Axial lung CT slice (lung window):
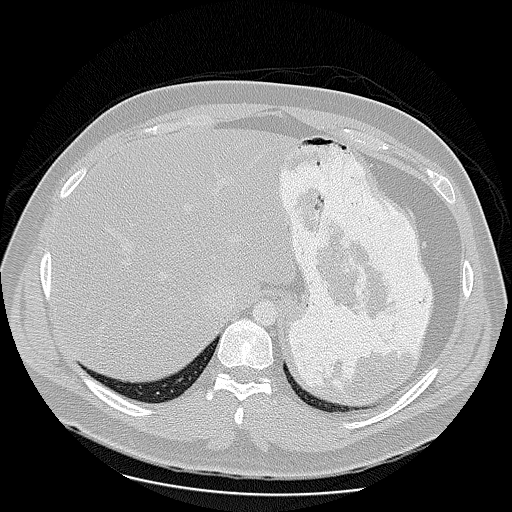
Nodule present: no